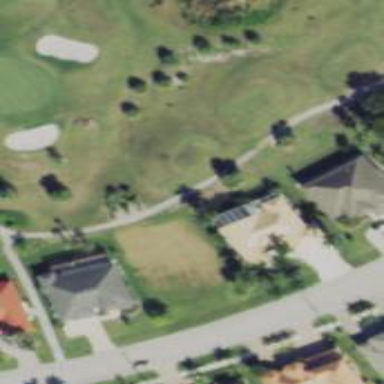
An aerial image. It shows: Service road used as golf cart path.